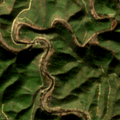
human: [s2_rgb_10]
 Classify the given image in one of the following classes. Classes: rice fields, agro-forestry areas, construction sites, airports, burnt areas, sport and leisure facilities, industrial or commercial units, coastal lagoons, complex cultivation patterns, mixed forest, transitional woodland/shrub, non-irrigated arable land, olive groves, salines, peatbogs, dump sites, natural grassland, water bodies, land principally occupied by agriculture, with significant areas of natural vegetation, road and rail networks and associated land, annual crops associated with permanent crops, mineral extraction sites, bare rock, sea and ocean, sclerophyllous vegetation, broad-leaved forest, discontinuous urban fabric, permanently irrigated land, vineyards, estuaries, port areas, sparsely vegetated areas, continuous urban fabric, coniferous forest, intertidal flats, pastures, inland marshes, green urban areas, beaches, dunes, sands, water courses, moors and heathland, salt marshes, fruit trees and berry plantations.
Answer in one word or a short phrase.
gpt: moors and heathland, transitional woodland/shrub